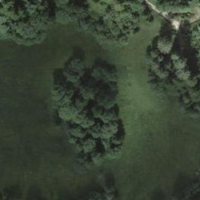
EUNIS habitat code: 43
Species observed at this site:
Anoplotrupes stercorosus
Parnassia palustris
Myathropa florea
Gentiana verna
Gnorimus nobilis
Colchicum autumnale
Carpocoris fuscispinus
Succisa pratensis
Tussilago farfara
Aglais urticae
Juncus effusus